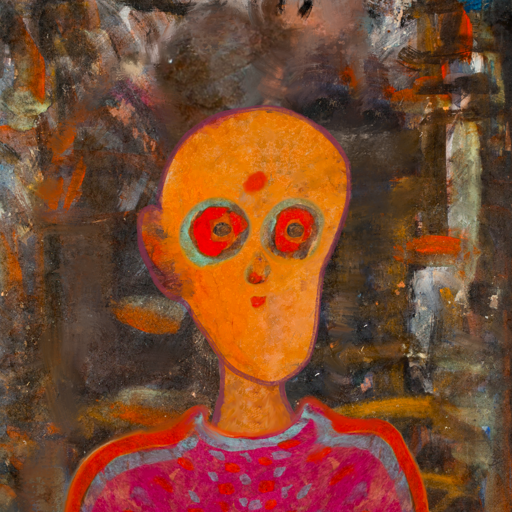
Background: GypsyQueen, Head And Neck Front: Hypocrite, Face Front: Sisters, Bust: Sisters, Hair Front: Blank, Head Accessory: Blank, Second Necklace: Blank, Necklace: Blank, Baby: Blank